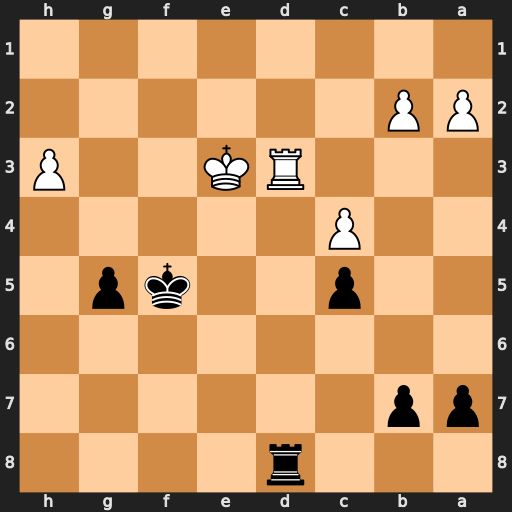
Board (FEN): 3r4/pp6/8/2p2kp1/2P5/3RK2P/PP6/8
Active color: b
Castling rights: -
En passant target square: -
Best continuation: Rxd3+ Kxd3 Kf4